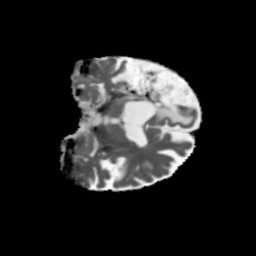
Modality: MD
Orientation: coronal
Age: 68
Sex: male
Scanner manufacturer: siemens
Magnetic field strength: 3 T
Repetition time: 5.47 s
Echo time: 0.0854 s